Field crop: maize
Growth stage: 1
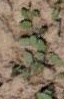
Species: convolvulus